Question: I am working on an app that links to a video and a website in the same view. The problem I am having is how to link the video and the link at the same time to separate views. This is what I have so far:
'''
private String videoUrl;
private String fullUrl;
@Override
protected void onCreate(Bundle savedInstanceState) {
// TODO Auto-generated method stub
super.onCreate(savedInstanceState);
setContentView(R.layout.details);
TextView detailsTitle = (TextView)findViewById(R.id.detailstitle);
TextView detailsDescription = (TextView)findViewById(R.id.detailsdescription);
TextView detailsPubdate = (TextView)findViewById(R.id.detailspubdate);
TextView detailsLink = (TextView)findViewById(R.id.detailslink);
TextView detailsEnclosure = (TextView)findViewById(R.id.detailsenclosure);
Button linkButton = (Button)findViewById(R.id.linkButton);
View VideoPlay = findViewById(R.id.videoButton);
VideoPlay.setOnClickListener(this);
Bundle bundle = this.getIntent().getExtras();
detailsTitle.setText(bundle.getString("keyTitle"));
detailsDescription.setText(bundle.getString("keyDescription"));
detailsPubdate.setText(bundle.getString("keyPubdate"));
detailsLink.setText(bundle.getString("keyLink"));
linkButton.setText("View this in full website");
videoUrl = bundle.getString("keyEnclosure");
fullUrl = bundle.getString("keyLink");
}
//Process the button click events
public void onClick(View videoplayer) {
Intent VideoPlay = new Intent(this, VideoPlayer.class);
VideoPlay.putExtra("url",videoUrl);
startActivity(VideoPlay);
}
public void openWebURL(String fullUrl){
Intent Browse = new Intent(Intent.ACTION_VIEW, Uri.parse (fullUrl));
Browse.putExtra(com.CalvaryChapelMelbourne.CCM.Webscreen.URL,
"fullUrl");
startActivity(Browse);
}
}
'''
The video button works fine, but the link button doesn't work at all. This is what it looks like when I run it.

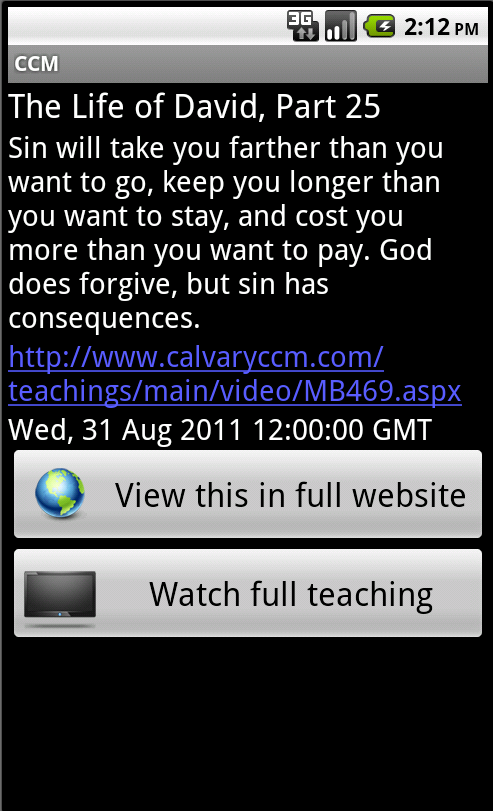
Answer: Change your openWebUrl() method to match this, it will fix your problem.
'''
public void openWebURL(String fullUrl){
Intent intent = new Intent(Intent.ACTION_VIEW).setData(Uri.parse(fullUrl));
startActivity(intent);
}
'''